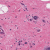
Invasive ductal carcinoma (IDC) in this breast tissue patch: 0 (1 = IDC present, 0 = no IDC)